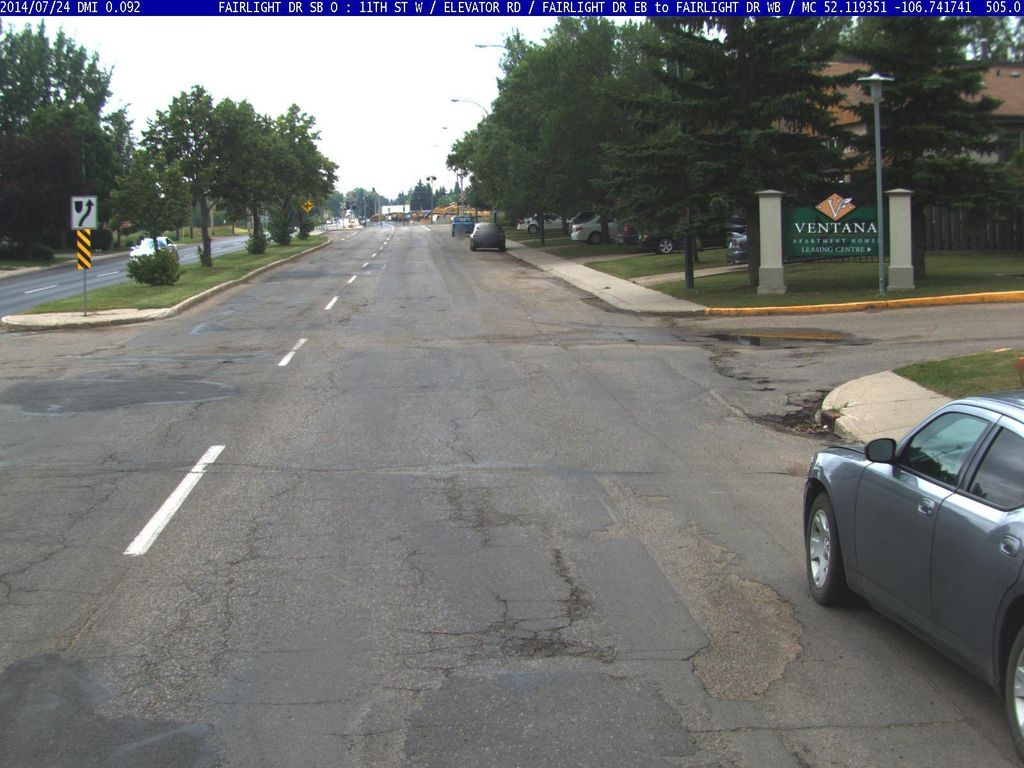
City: saskatoon